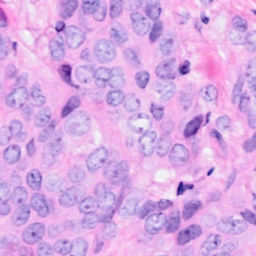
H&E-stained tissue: Breast